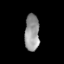
Tissue: lung
Cell type: Others
Senescence score: 0.2142
Nuclear area (px): 521
Mean DAPI intensity: 151.873